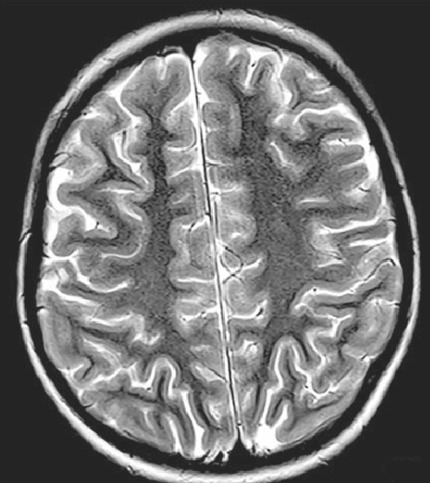
Label: notumor